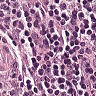
Metastatic tissue present: yes